Aerial crown-view tile of a tropical tree (Barro Colorado Island, Panama), acquired 20240611:
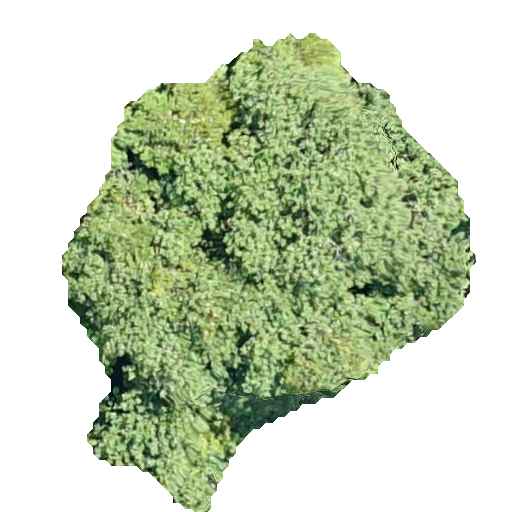
Species: Hieronyma alchorneoides
GBIF accepted scientific name: Hieronyma alchorneoides
Crown area: 191.622 m²